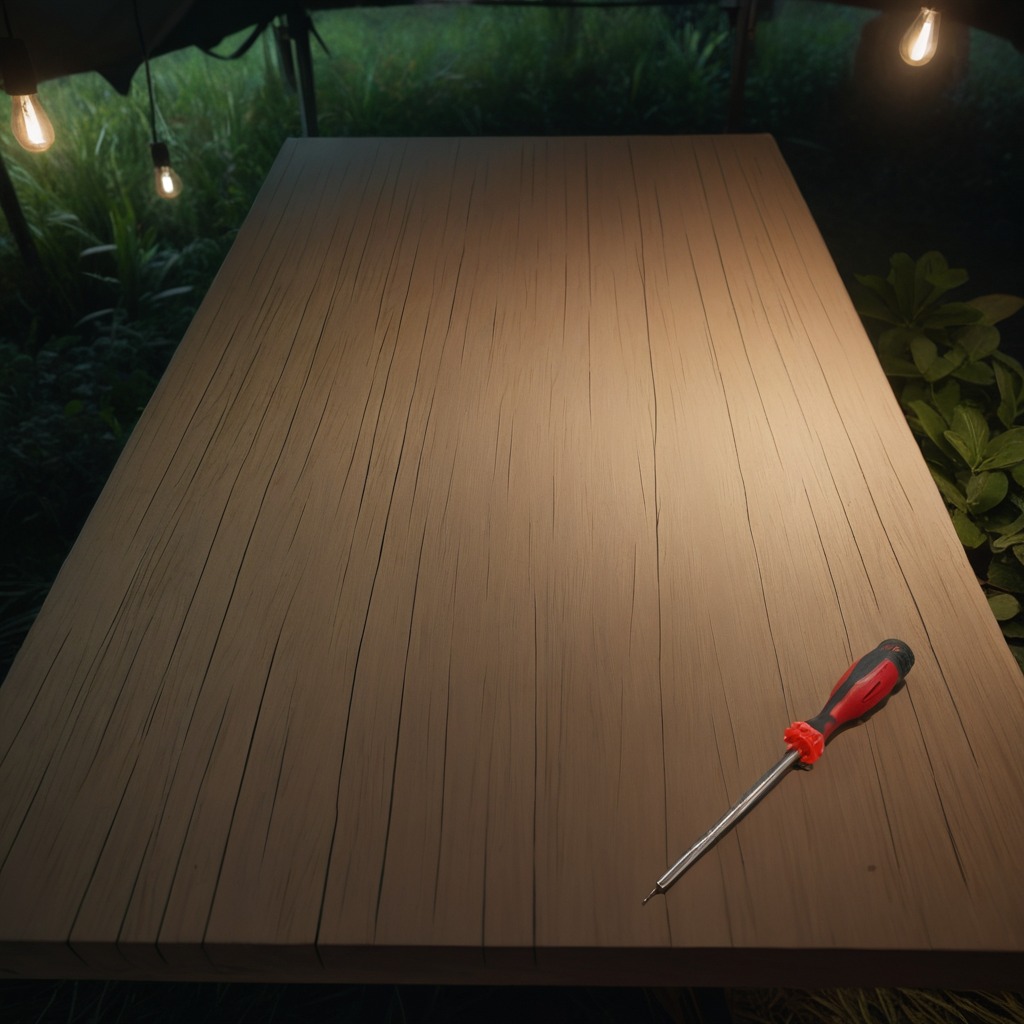
A screwdriver is lying on the wooden table inside a jungle field workshop tent at night.